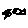
Label: fish